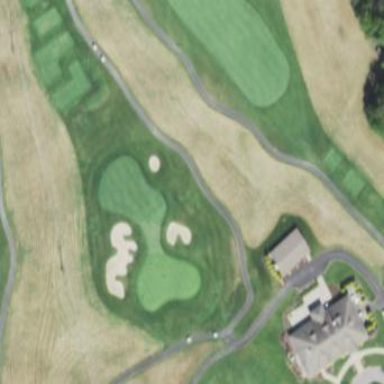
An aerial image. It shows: Area of rough grass used for golf.